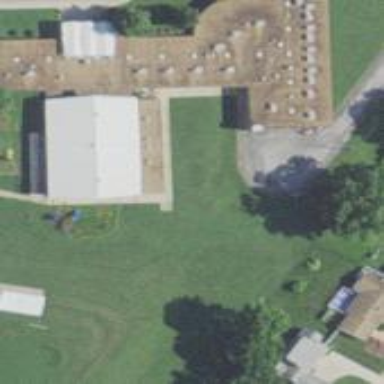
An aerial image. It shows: School building.